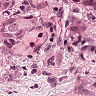
Metastatic tissue present: yes